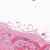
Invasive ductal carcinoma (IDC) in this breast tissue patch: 0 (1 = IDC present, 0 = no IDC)